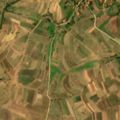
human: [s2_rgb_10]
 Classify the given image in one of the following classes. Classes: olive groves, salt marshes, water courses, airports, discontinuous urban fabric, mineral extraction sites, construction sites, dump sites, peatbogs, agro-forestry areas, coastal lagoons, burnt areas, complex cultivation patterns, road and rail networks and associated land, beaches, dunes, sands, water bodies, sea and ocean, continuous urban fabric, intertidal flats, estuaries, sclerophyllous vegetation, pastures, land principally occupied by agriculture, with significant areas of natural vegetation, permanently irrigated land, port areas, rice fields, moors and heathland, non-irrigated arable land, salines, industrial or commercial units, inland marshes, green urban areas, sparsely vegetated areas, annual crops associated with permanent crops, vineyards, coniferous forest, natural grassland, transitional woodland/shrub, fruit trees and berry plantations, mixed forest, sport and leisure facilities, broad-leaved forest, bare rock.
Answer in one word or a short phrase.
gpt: discontinuous urban fabric, non-irrigated arable land